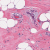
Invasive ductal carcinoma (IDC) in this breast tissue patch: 1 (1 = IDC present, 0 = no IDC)